Interaction volume radius: 5 \u00c5
Interaction volume height: 25 \u00c5
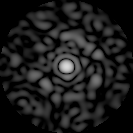
Disorder parameter: 0.8367